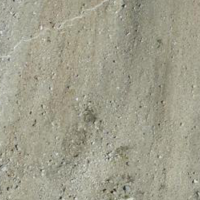
EUNIS habitat code: 48
Species observed at this site:
Jacobaea incana